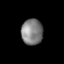
Tissue: lung
Cell type: Epithelial cells
Senescence score: 0.2173
Nuclear area (px): 544
Mean DAPI intensity: 128.4375